Question: I made a tabbed box using css, html, and jQuery. I would like to be able display the selected tab slightly larger or taller than the other tabs. When I increase the height and set a negative margin to the parent ul on the selected tab, the top of the border completely disappears. <URL> I've been sitting here almost all day with the chrome element inspecter trying every variation I can think to make the selected tab slightly taller and cannot seem to make it work. I've come pretty close messing with the heights, margins etc..but the border on the parent div extends all the way up to the top on the right side:
This is the look I'm going for though; the video library (selected) tab is a little taller than the others. If, in addition to the <URL>, you whould like me to post the code, let me know. I'll be happy to do so.
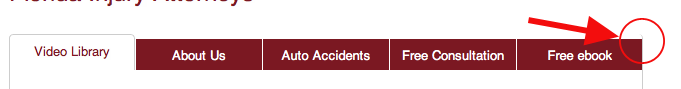
Answer: I've just a quicker tinker on chrome and this seems to do the trick.
If you apply the following to the active tab:
margin-top: 0px !important;
Then set margin-top: 5px; to all li elements.